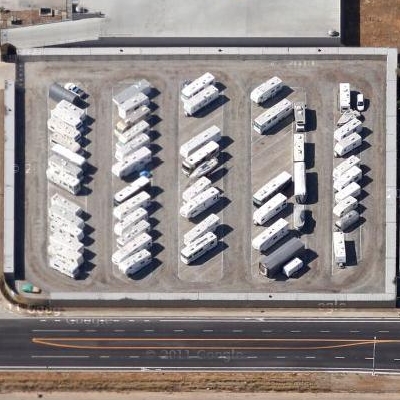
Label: gParking